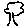
Label: tree